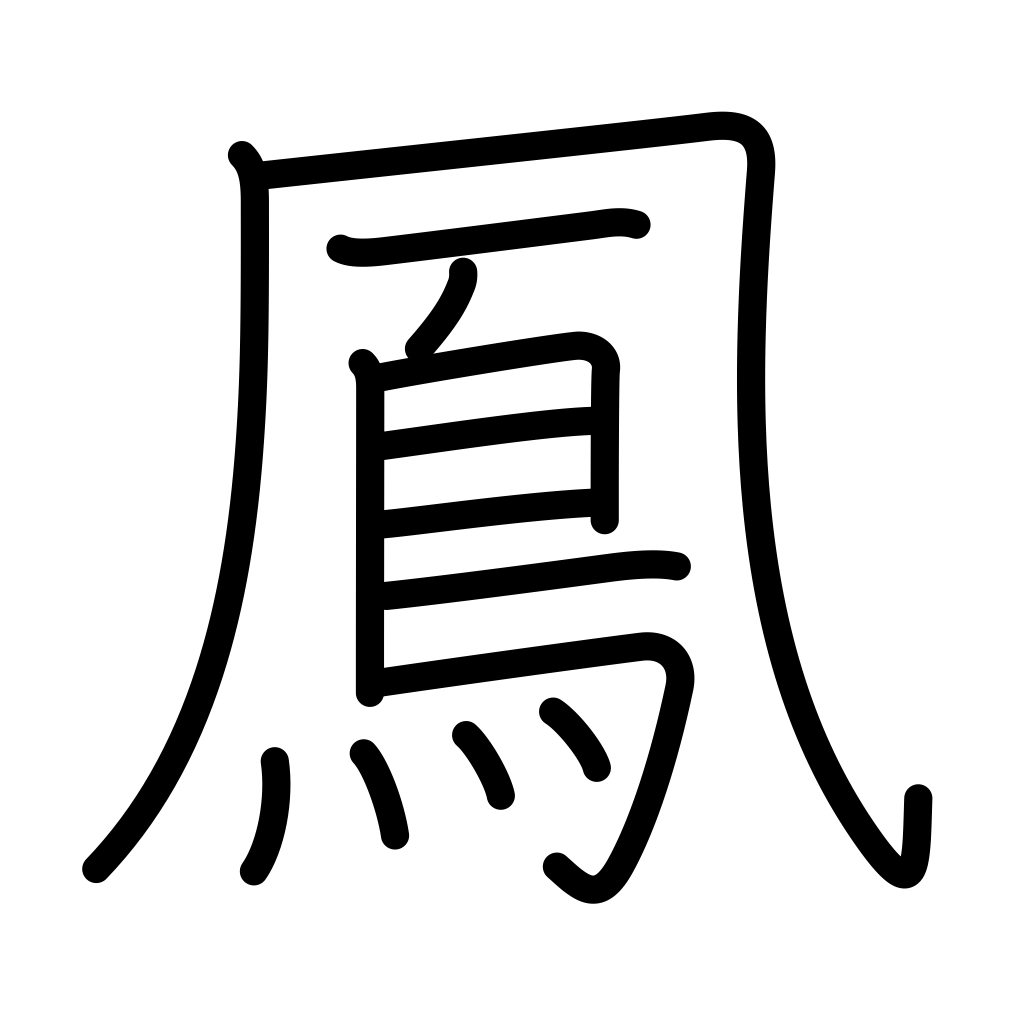
Meaning: male mythical bird